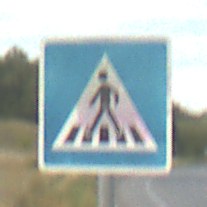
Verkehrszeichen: FussgaengerueberwegRechts
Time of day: SunriseSunset
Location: Outdoor (RoadRail)
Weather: PartlyCloudy
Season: NotSpecified
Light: Natural